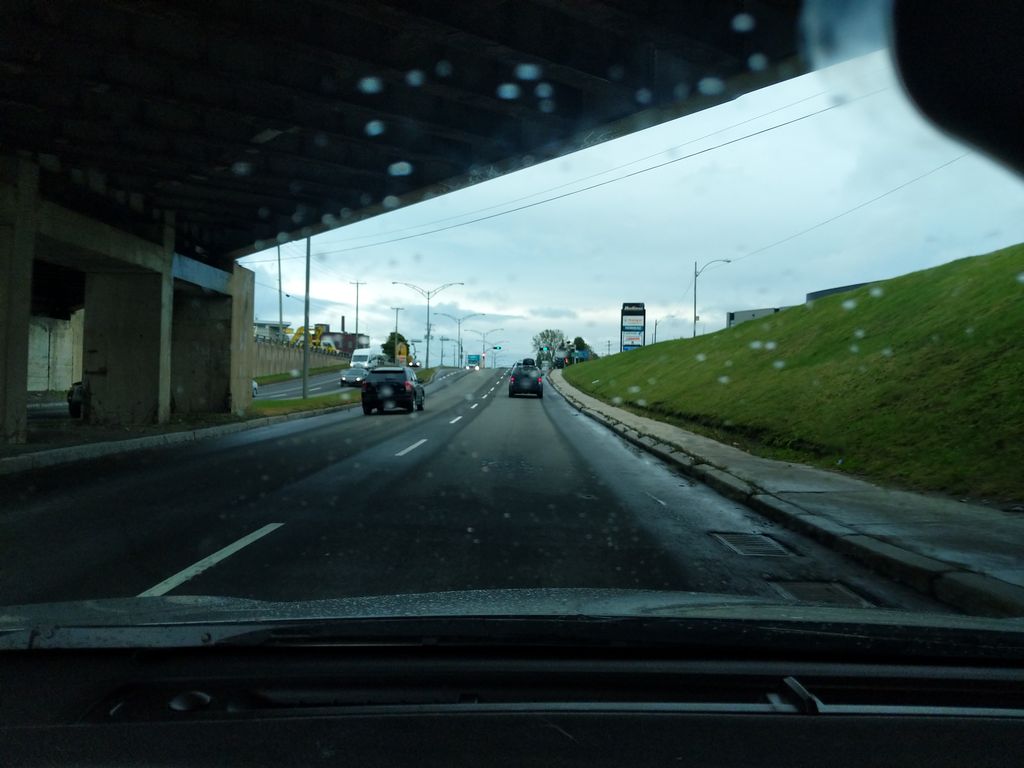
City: quebec_city